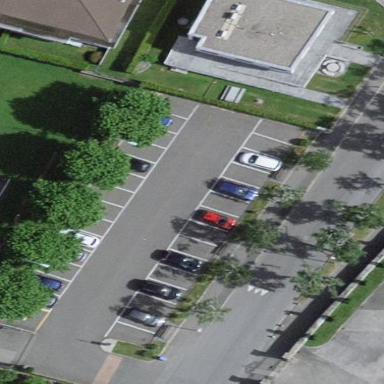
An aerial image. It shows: Parking area with surface.